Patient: sex M, age 58
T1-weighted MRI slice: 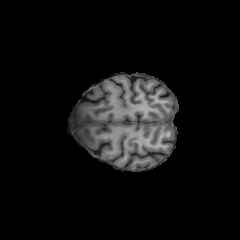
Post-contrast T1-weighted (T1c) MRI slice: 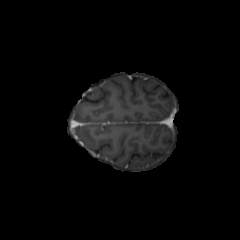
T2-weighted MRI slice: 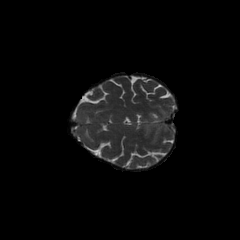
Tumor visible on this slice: no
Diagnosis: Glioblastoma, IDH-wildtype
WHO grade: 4